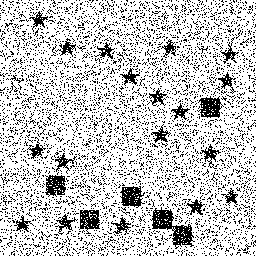
Squares: 6
Triangles: 0
Stars: 18
Total shapes: 24